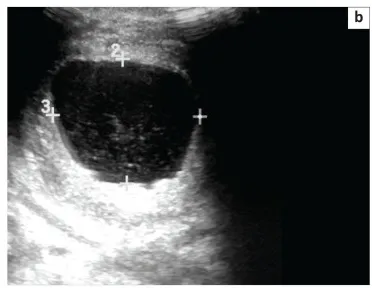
Transverse. Indicate multiple intravesical low-level echoes. These were mobile on real time B-mode scan.
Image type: radiology (ultrasound)